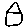
Label: house